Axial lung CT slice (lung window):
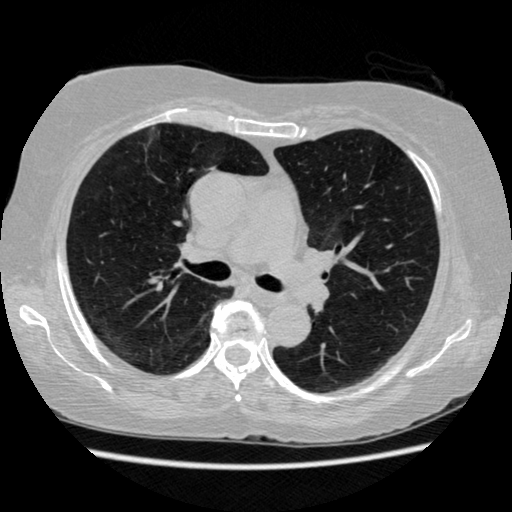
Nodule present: no